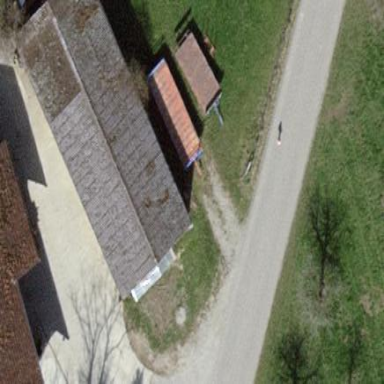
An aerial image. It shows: Farm auxiliary building.